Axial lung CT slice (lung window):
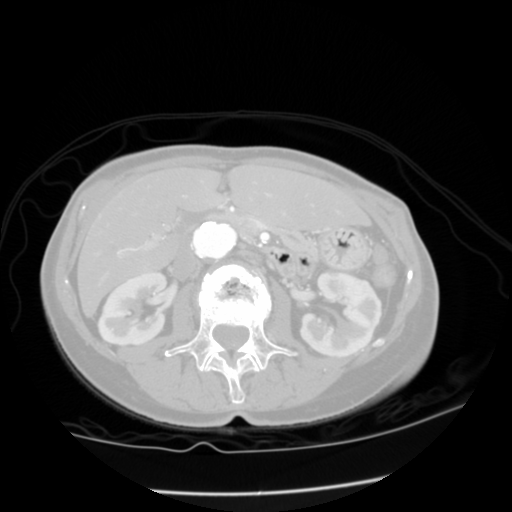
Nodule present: no